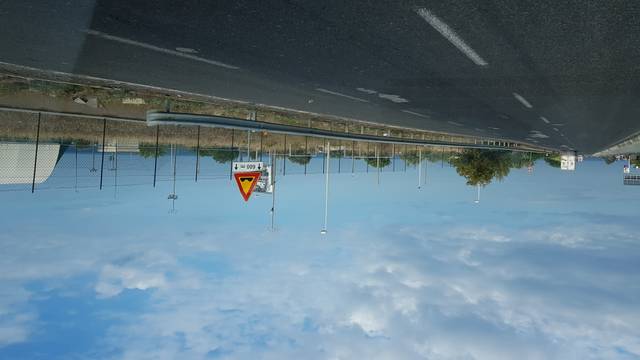
Region: Italy
Coordinates: 40.992, 17.207